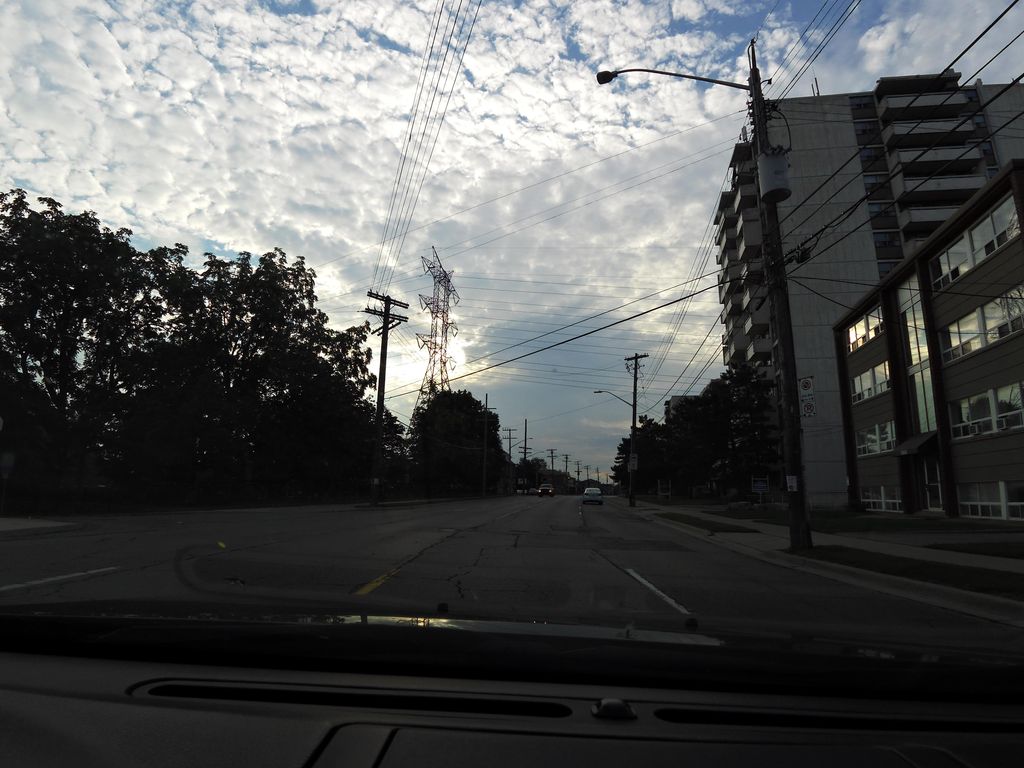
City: hamilton